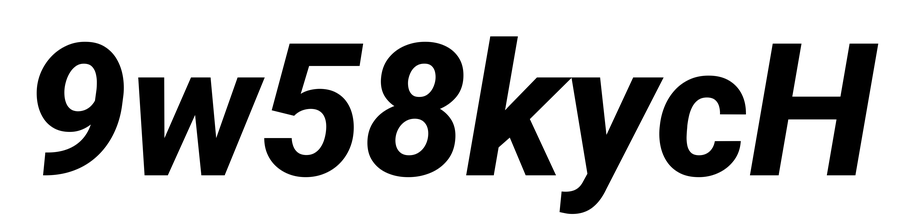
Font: Roboto-Italic_ExtraBold_Italic